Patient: sex M, age 46
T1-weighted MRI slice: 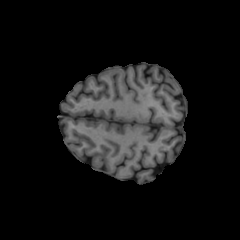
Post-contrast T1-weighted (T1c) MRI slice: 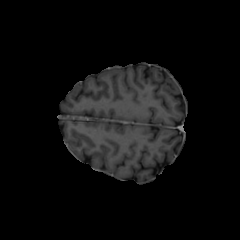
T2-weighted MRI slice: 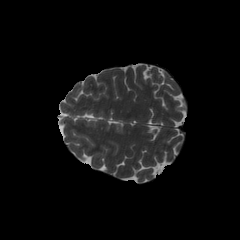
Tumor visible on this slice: no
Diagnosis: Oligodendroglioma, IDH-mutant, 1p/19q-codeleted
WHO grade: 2